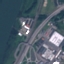
Label: Highway